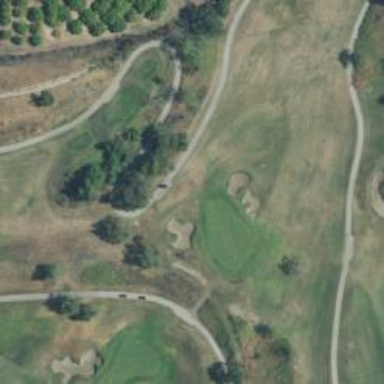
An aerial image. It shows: View of golf hole.